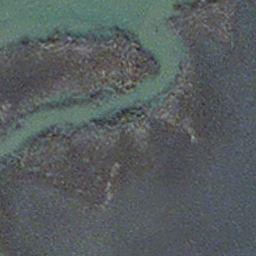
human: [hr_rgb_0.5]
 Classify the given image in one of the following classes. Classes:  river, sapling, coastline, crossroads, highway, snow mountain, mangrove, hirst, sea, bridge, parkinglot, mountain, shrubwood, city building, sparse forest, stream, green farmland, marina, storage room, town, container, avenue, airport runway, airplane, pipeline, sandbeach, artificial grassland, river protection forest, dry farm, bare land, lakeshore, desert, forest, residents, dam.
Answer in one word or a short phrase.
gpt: stream